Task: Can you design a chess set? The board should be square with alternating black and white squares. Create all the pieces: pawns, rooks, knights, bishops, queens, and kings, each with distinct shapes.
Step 4930:
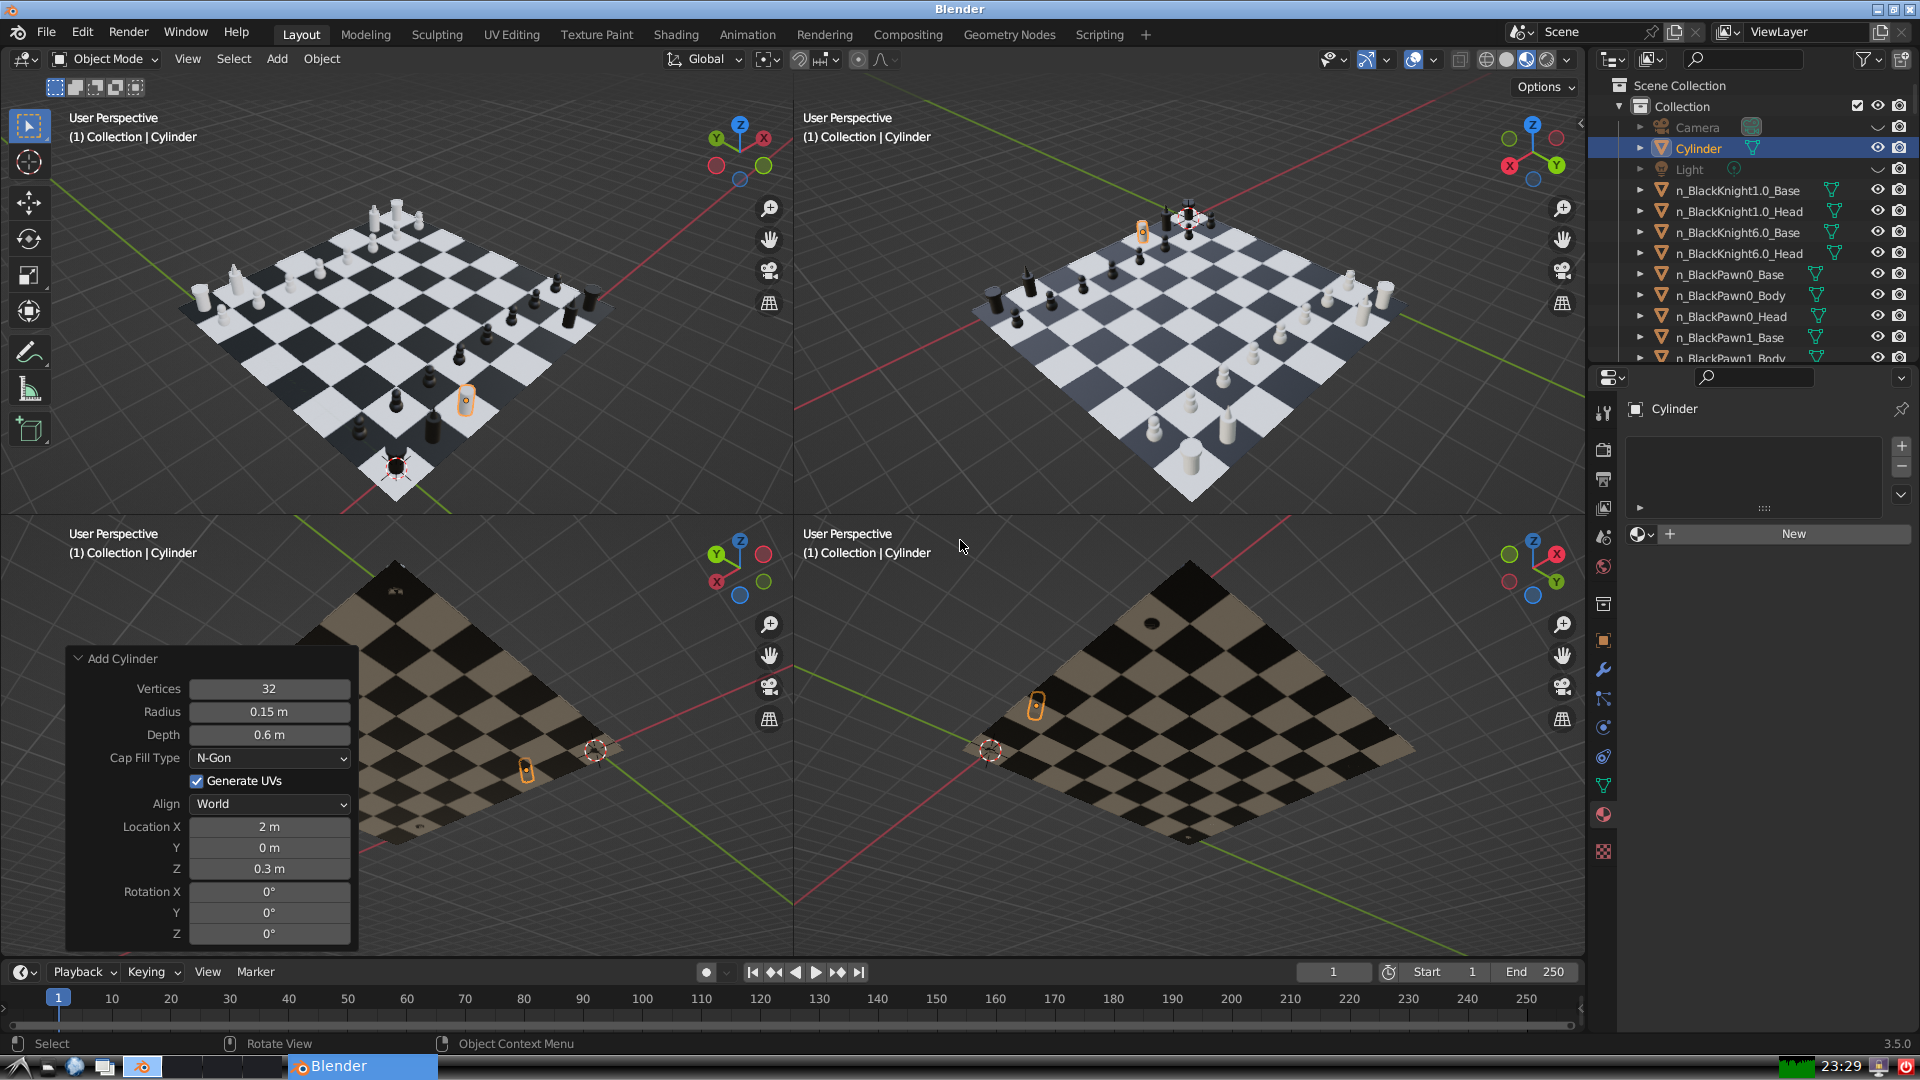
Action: {"mouse_move": [1608, 631]}